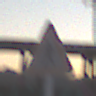
Verkehrszeichen: FussgaengerRechts
Umgebung: Outdoor, Suburban
Tageszeit: SunriseSunset
Wetter: PartlyCloudy
Licht: Natural
Jahreszeit: NotSpecified
Kontrast: LowContrast